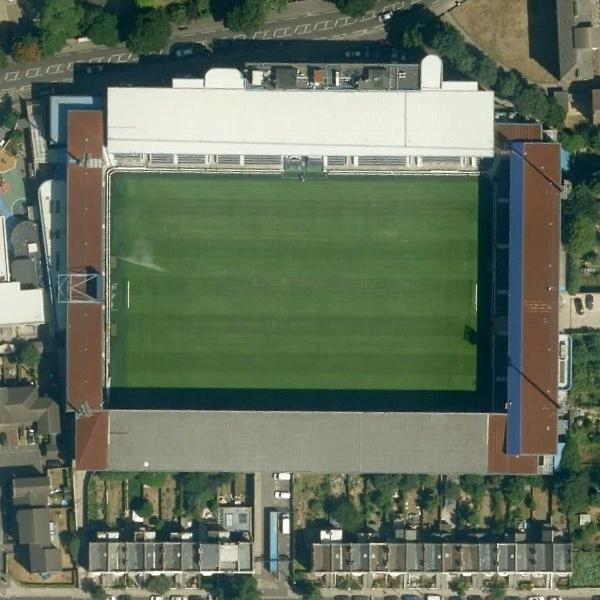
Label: Stadium